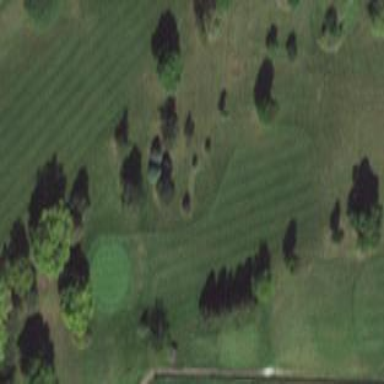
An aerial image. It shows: Golf fairway surrounded by grass.